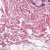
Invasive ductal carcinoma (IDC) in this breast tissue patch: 0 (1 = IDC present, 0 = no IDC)